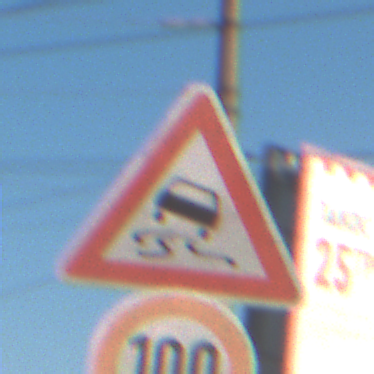
Verkehrszeichen: SchleuderOderRutschgefahr
Zusatzzeichen unten: Geschwindigkeit100
Umgebung: Outdoor, Urban
Tageszeit: MorningAfternoon
Wetter: Clear
Licht: Natural
Jahreszeit: NotSpecified
Kontrast: HighContrast